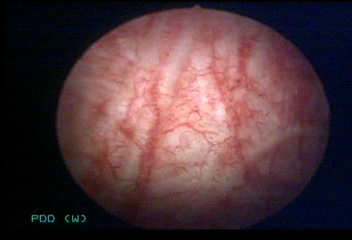
Modality: WLC
Class: Normal mucosa
Bladder cancer association: No